Question: javascript code
'''
function new_person_adder1() {
var dataAjax = {
'entry_new_person_': $('#entry_new_person_1').val(),
'pop_new_person_identity_no': $('#pop_new_person_identity_no1').val(),
'identity_type_no': $('#select2_identity_type_bc_for_new_person_1').val()
};
jQuery.ajax({
url: 'WalkReserve.aspx/quick_person_entry',
type: 'POST',
data: JSON.stringify(dataAjax),
contentType: 'application/json; charset=utf-8',
dataType: 'json',
success: function (data) {
console.log(data.d);
if (data.d > 0) {
alert('Successfully Added');
} else {
alert('Failed to entry data!');
}
},
error: function (result) {
alert('Failed!');
console.log('Failed' + result.responseText);
}
});
}
'''
C# code
'''
[WebMethod]
public static string quick_person_entry(dynamic entry_new_person_, dynamic identity_type_, dynamic pop_new_person_identity_no)
{
return Convert.ToString(BAL.pop_quick_person_entry(entry_new_person_, identity_type_, pop_new_person_identity_no));
}
'''
ajaxdata

i am getting following error
'''
Failed{"Message":"Invalid web service call, missing value for parameter:
'identity_type_'.","StackTrace":" at
System.Web.Script.Services.WebServiceMethodData.CallMethod(Object target, IDictionary'2 parameters)
at
System.Web.Script.Services.WebServiceMethodData.CallMethodFromRawParams(Object target, IDictionary'2 parameters)
at
System.Web.Script.Services.RestHandler.InvokeMethod(HttpContext context, WebServiceMethodData methodData, IDictionary'2 rawParams)
at
System.Web.Script.Services.RestHandler.ExecuteWebServiceCall(HttpContext context, WebServiceMethodData methodData)","ExceptionType":"System.InvalidOperationException"}
'''
I want to send do ajax here but for some weird reason I am not able to do it.
I am getting above error. can anybody point my mistake or help me?
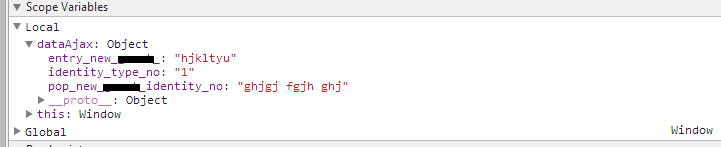
Answer: Look at the parameters the method expects:
'''
entry_new_person_
identity_type_
pop_new_person_identity_no
'''
And the parameters being sent:
'''
entry_new_person_
identity_type_no
pop_new_person_identity_no
'''
The middle parameter is different. It's , but it's not the same thing. The model binder isn't smart enough (thankfully) to match things which are just . Changing the key in the JavaScript code should fix it:
'''
var dataAjax = {
'entry_new_person_': $('#entry_new_person_1').val(),
'pop_new_person_identity_no': $('#pop_new_person_identity_no1').val(),
'identity_type_': $('#select2_identity_type_bc_for_new_person_1').val()
};
'''
(Or changing the parameter name in the method would fix it too. Depends on which one is a bigger change. For example, if you have tons of JavaScript calls to this method then a single change to the method would be easier than many changes to the invocations of the method.)